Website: apple
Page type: customer-info-address
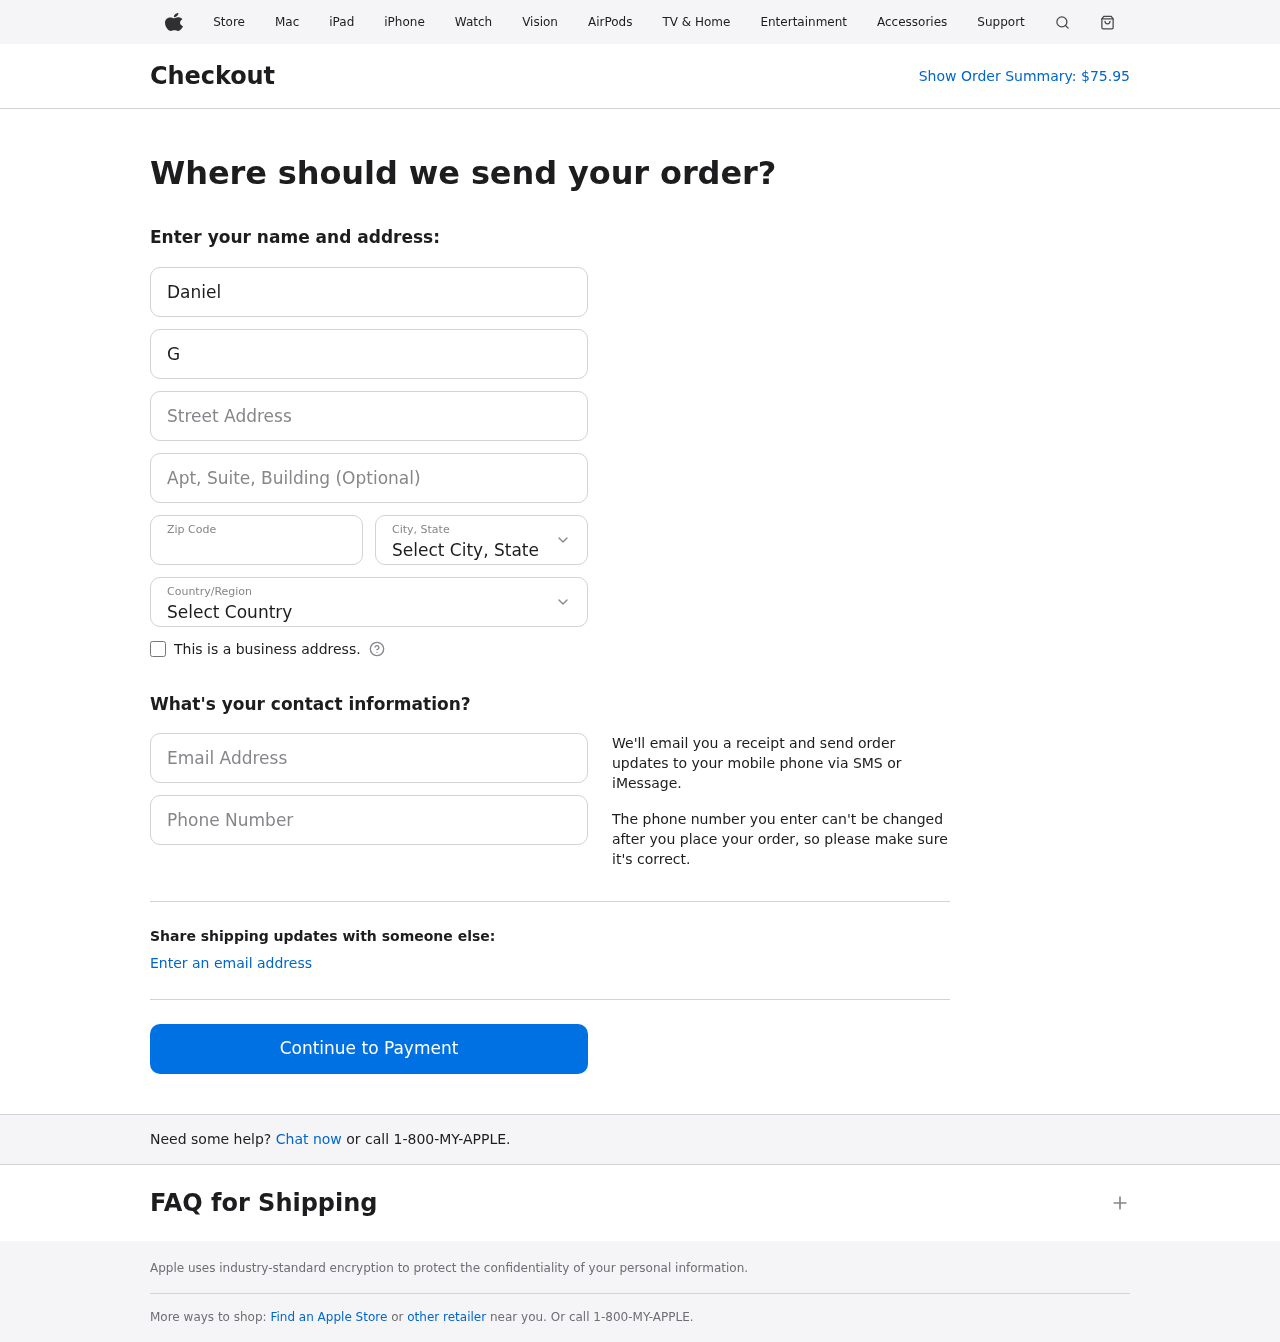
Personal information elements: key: PII_CITY_STATE
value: Barrettport, OH
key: PII_COUNTRY
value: United States
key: PII_EMAIL
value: daniel.garcia@hotmail.com
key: PII_FIRSTNAME
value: Daniel
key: PII_LASTNAME
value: Garcia
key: PII_PHONE
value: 4843868627
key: PII_POSTCODE
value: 98935
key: PII_STREET
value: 17715 Adams Key
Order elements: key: ORDER_TOTAL
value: $75.95